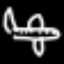
Label: airplane